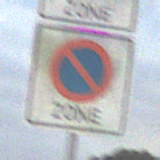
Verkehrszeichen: BeginnEingeschraenktesHalteverbotZone
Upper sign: BeginnZone20
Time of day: Night
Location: Outdoor (Nature)
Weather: Overcast
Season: NotSpecified
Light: Artificial